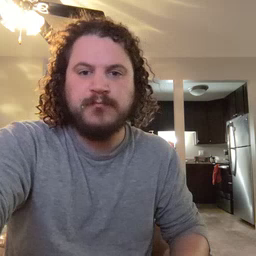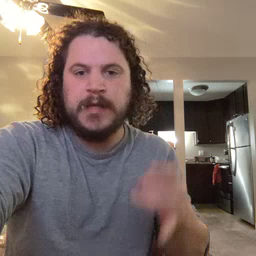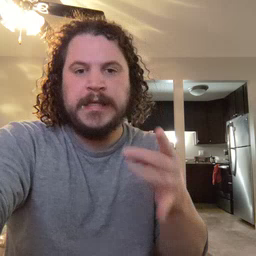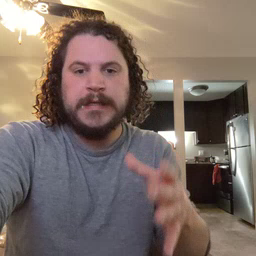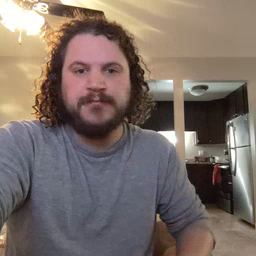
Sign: hate